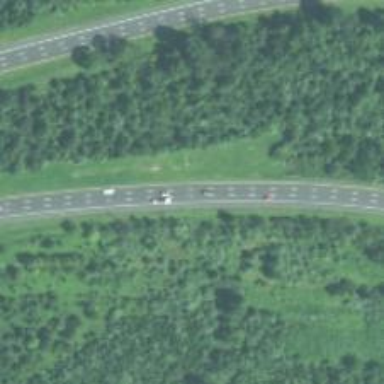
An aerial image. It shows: Motorway.